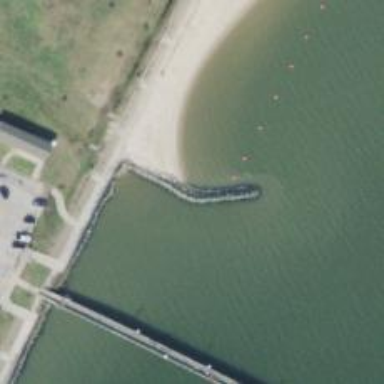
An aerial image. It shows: Breakwater structure.